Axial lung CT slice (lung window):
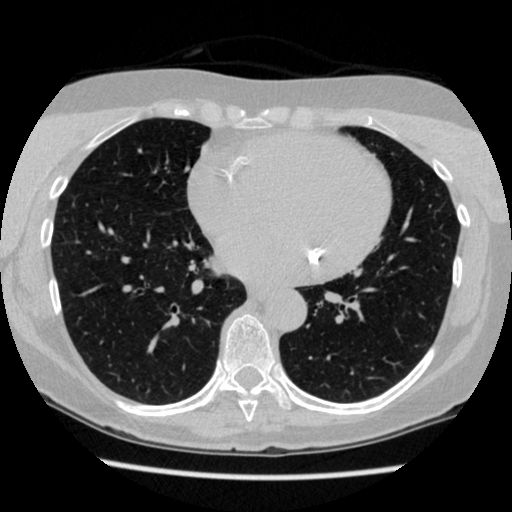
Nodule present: no